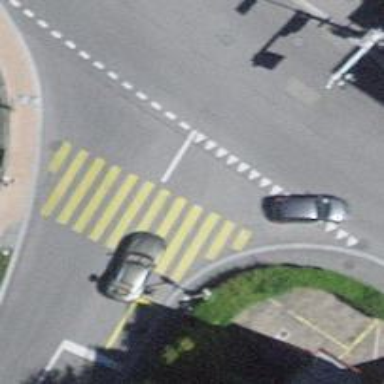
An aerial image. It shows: Crossing with traffic signals.